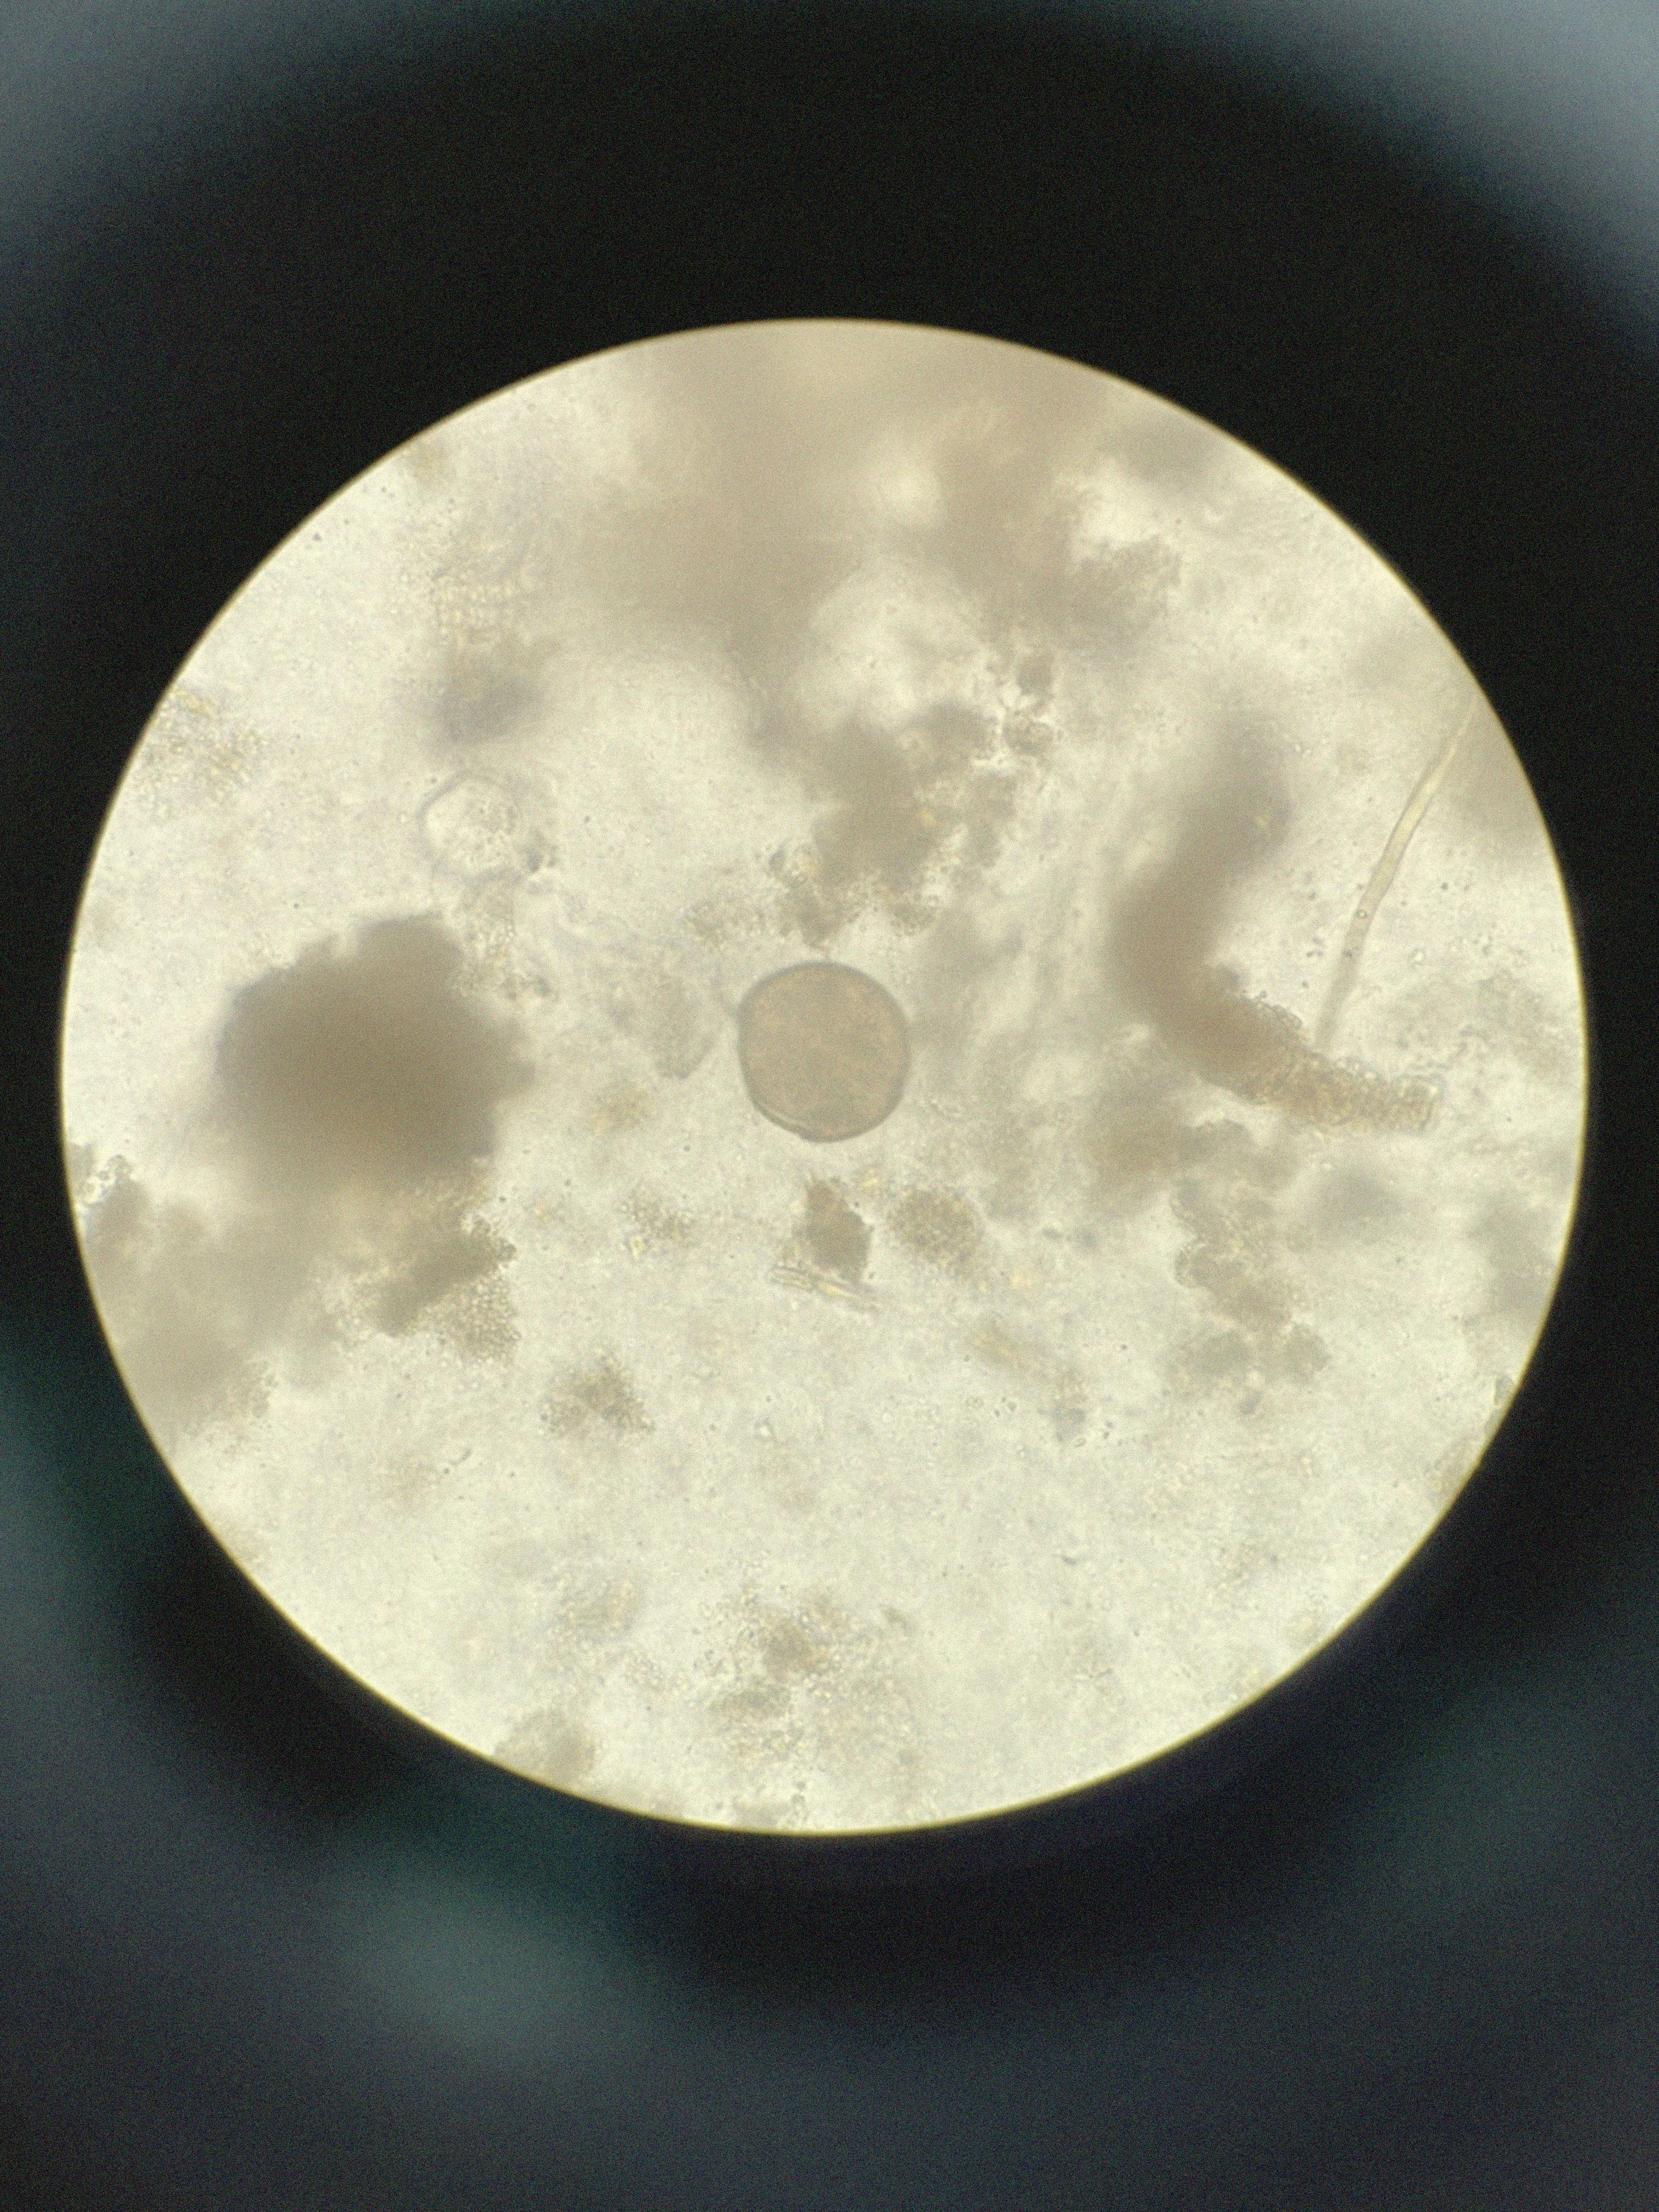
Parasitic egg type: Hymenolepis diminuta